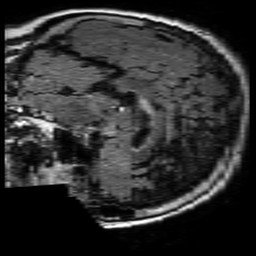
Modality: FLAIR
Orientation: sagittal
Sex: female
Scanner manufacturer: philips
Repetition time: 11 s
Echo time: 0.125 s